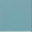
Piece: xx